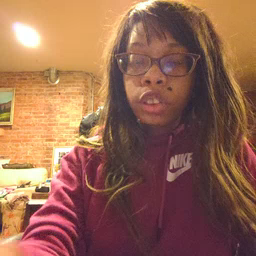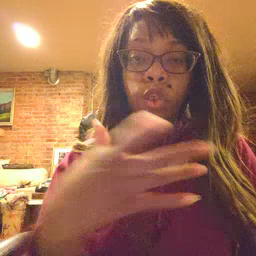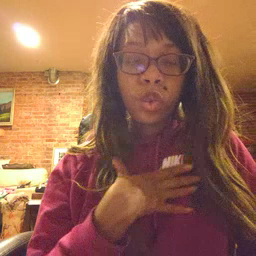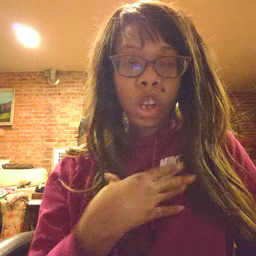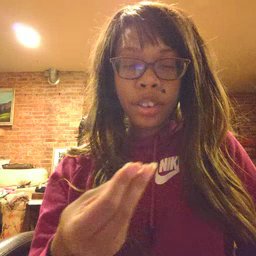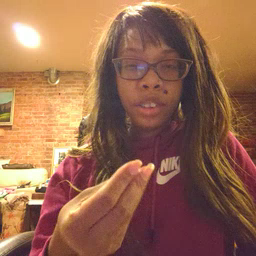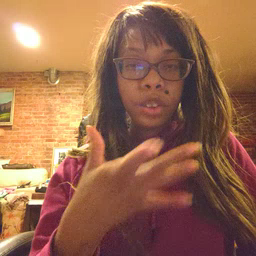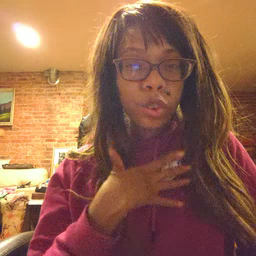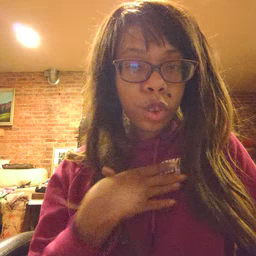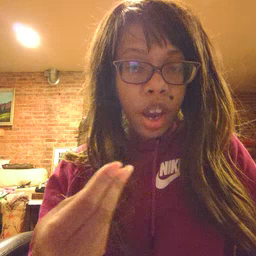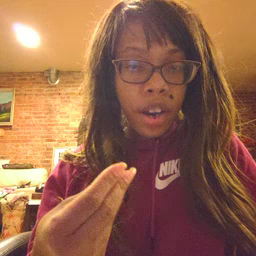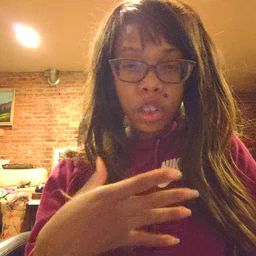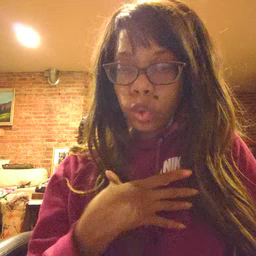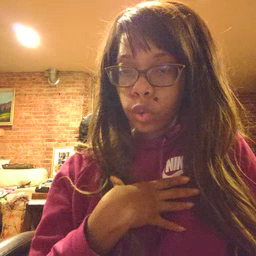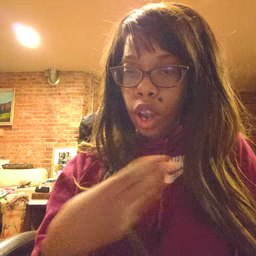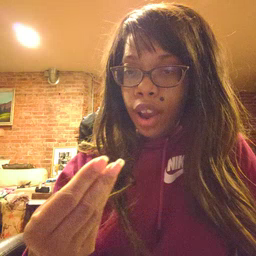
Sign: white